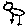
Label: bird